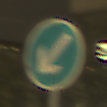
Verkehrszeichen: VorgeschriebeneVorbeifahrtLinks
Umgebung: Outdoor, Urban
Tageszeit: Night
Wetter: Overcast
Licht: Artificial
Jahreszeit: NotSpecified
Kontrast: MediumContrast